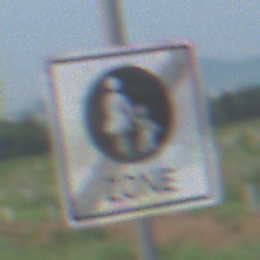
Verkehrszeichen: EndeFussgaengerzone
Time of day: SunriseSunset
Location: Outdoor (Nature)
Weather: PartlyCloudy
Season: NotSpecified
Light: Natural